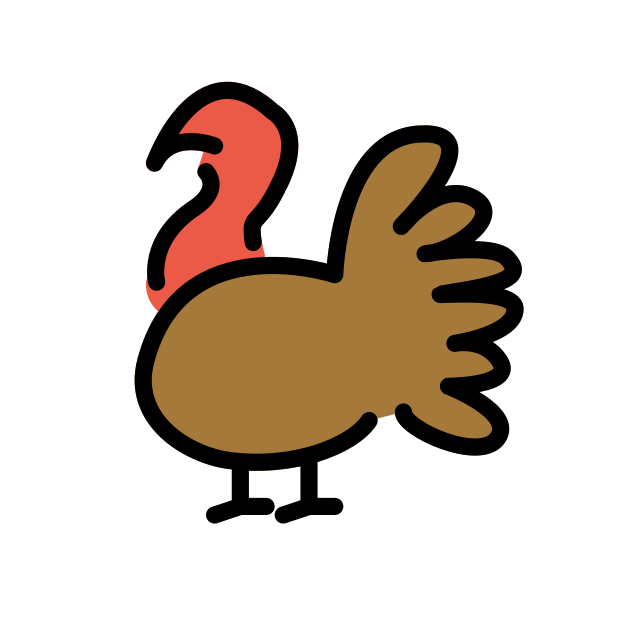
turkey